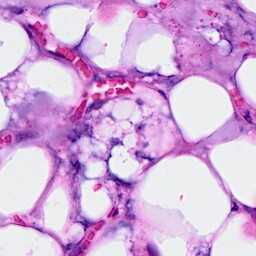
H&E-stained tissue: Breast